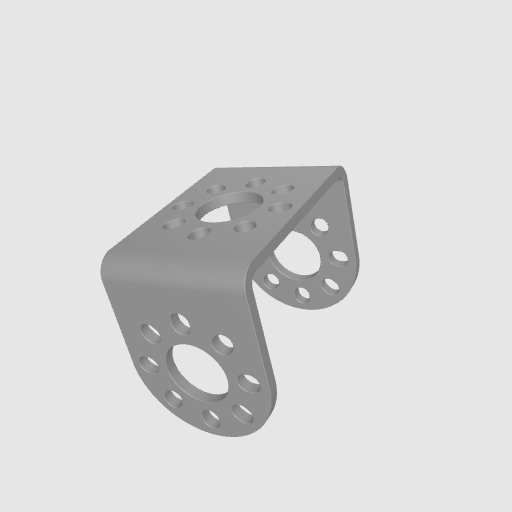
Part: UBracketRoundEnd